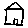
Label: house